Question: How can i hide the attribute:
'''
[Display(Name = "dspName")]
'''
alternatively the variable name from my variable in the (razor) view?
My problem is that I have defined a custom template for booleans that views the boolean like:
'''
varname/displayName: 'box'
'''
If I create the view with:
'''
@Html.EditorForModel(Model)
'''
the Result is:
'''
varname/displayName
varname/displayName: 'box'
'''
Result in Browser:

edit: my BooleanTemplate
'''
@model System.Boolean?
@{
string name = string.Empty;
if (!string.IsNullOrWhiteSpace(ViewData.ModelMetadata.DisplayName))
{
name =ViewData.ModelMetadata.DisplayName;
}
else
{
name = ViewData.ModelMetadata.PropertyName;
}
}
@name:
@Html.CheckBox("", Model.HasValue ? Model : Model.Value)
'''
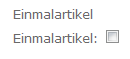
Answer: The additional label you are seeing is baked into the <URL> for the Object class. So you have two possibilities:
1. Use @Html.EditorFor(x => x.SomeBoolProperty) and so on for each property instead of @Html.EditorForModel()
2. Modify the default editor template of the object class (EditorTemplates/Object.cshtml) to remove the label (notice the part I have put in comments): @if (ViewData.TemplateInfo.TemplateDepth > 1)
{
@ViewData.ModelMetadata.SimpleDisplayText
}
else
{
foreach (var prop in ViewData.ModelMetadata.Properties.Where(pm => pm.ShowForEdit && !ViewData.TemplateInfo.Visited(pm)))
{
if (prop.HideSurroundingHtml)
{
@Html.Editor(prop.PropertyName)
}
else
{
@*if (!String.IsNullOrEmpty(Html.Label(prop.PropertyName).ToHtmlString()))
{
<div class="editor-label">@Html.Label(prop.PropertyName)</div>
}*@
<div class="editor-field">
@Html.Editor(prop.PropertyName)
@Html.ValidationMessage(prop.PropertyName, "*")
</div>
}
}
}